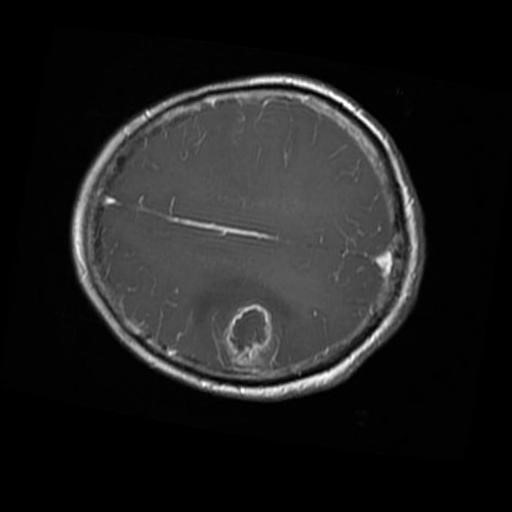
Label: brain_glioma